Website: crate-barrel
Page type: billing-address
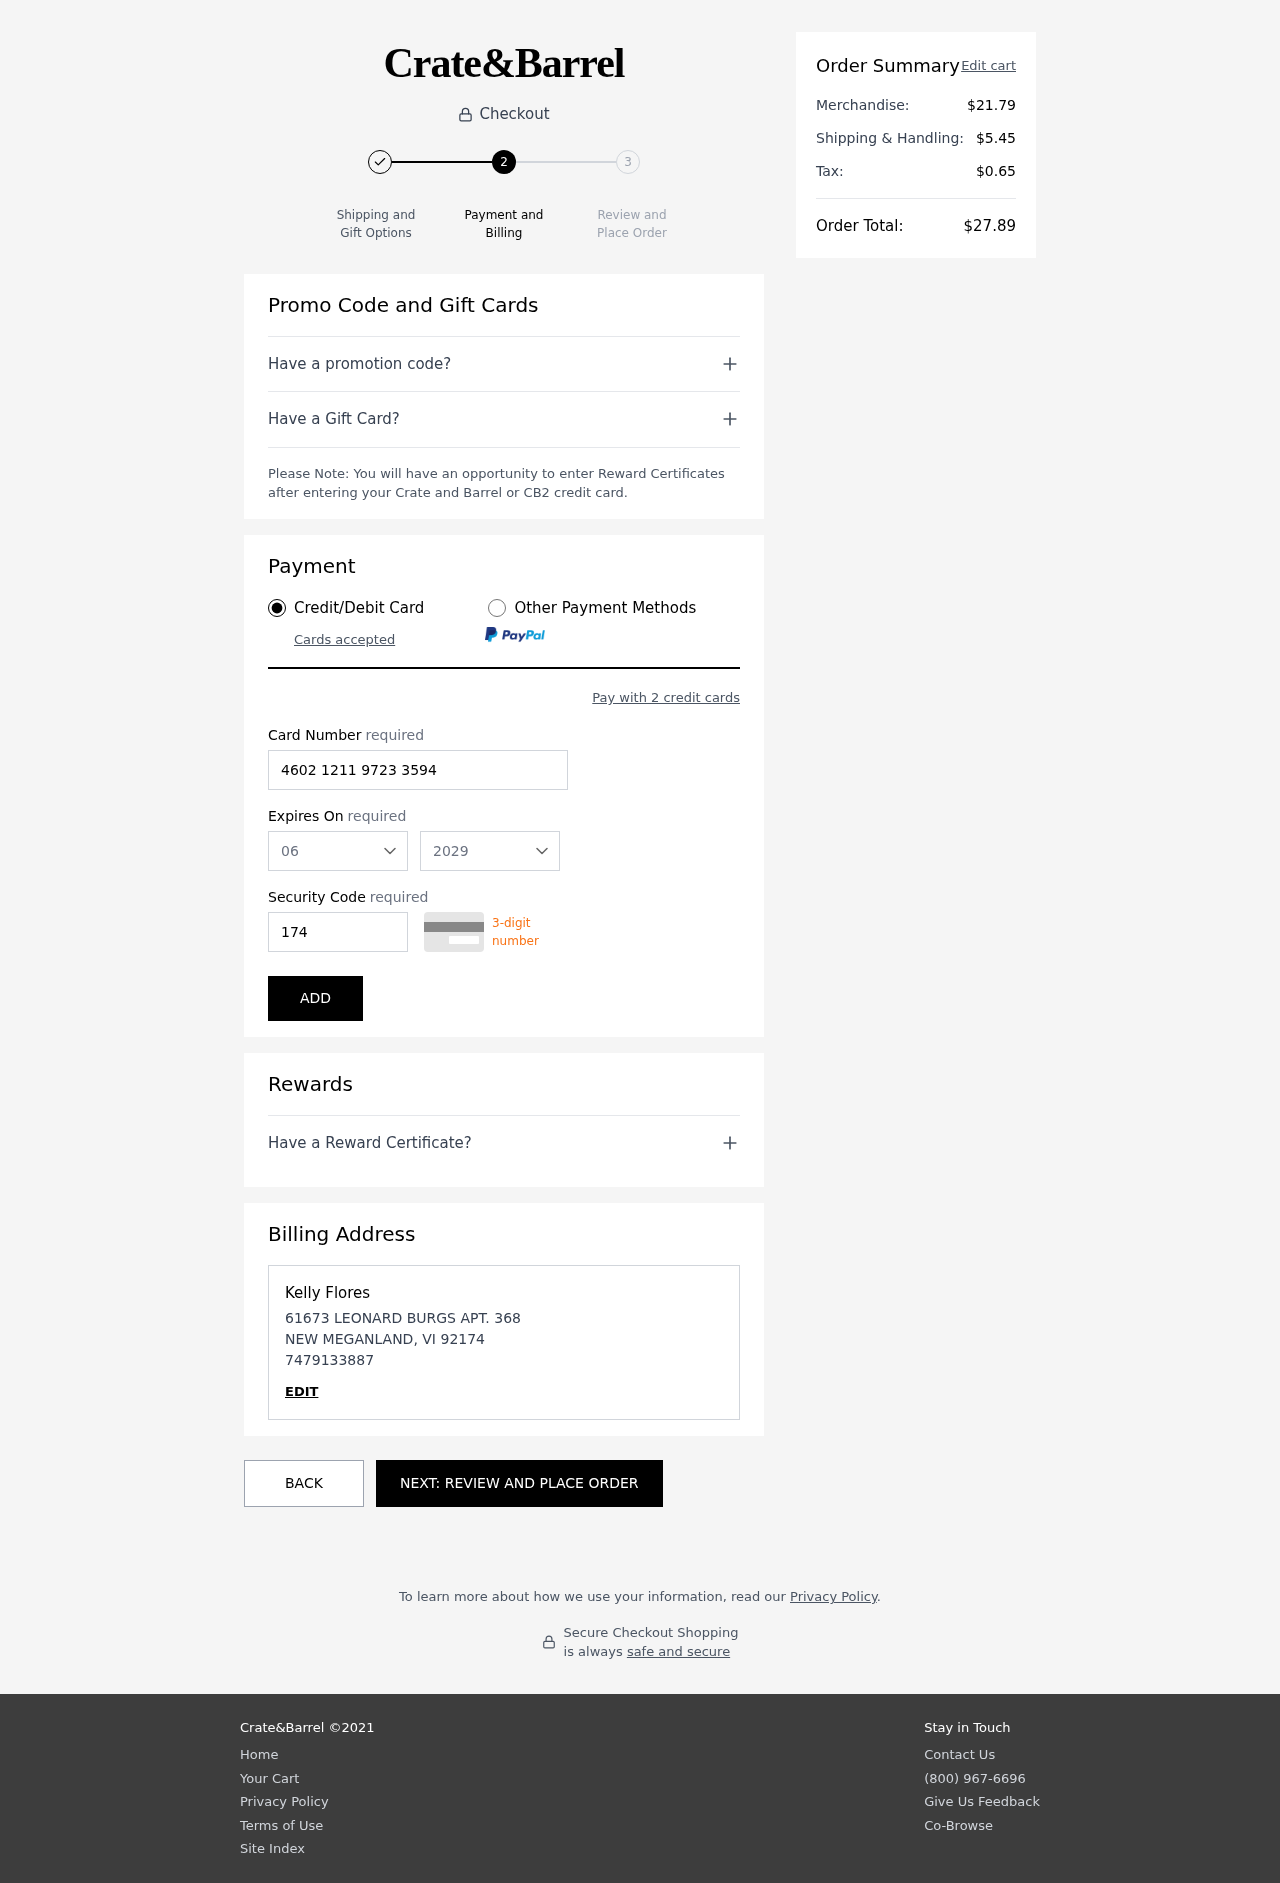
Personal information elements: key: PII_CARD_CVV
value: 174
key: PII_CARD_EXPIRY_MONTH
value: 06
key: PII_CARD_EXPIRY_YEAR
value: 29
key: PII_CARD_NUMBER
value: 4602 1211 9723 3594
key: PII_CITY
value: NEW MEGANLAND
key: PII_FULLNAME
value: Kelly Flores
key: PII_PHONE
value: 7479133887
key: PII_POSTCODE
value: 92174
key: PII_STATE_ABBR
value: VI
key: PII_STREET
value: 61673 LEONARD BURGS APT. 368
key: PII_FIRSTNAME
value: Kelly
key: PII_LASTNAME
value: Flores
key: PII_PHONE_LINE
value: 3887
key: PII_PHONE_SUFFIX
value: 3887
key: PII_STATE
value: VI
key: PII_POSTCODE_FULL
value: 92174
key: PII_PHONE2
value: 7479133887
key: PII_PHONE3
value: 7479133887
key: PII_FULLNAME2
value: Kelly Flores
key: PII_FULLNAME3
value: Kelly Flores
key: PII_FIRSTNAME2
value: Kelly
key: PII_FIRSTNAME3
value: Kelly
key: PII_LASTNAME2
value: Flores
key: PII_LASTNAME3
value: Flores
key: PII_FIRSTNAME_DERIVED
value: Kelly
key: PII_LASTNAME_DERIVED
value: Flores
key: PII_PHONE_NUMERIC
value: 7479133887
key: PII_PHONE_LINE_NUMERIC
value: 3887
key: PII_PHONE_SUFFIX_NUMERIC
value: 3887
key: PII_POSTCODE_NUMERIC
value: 92174
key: PII_PHONE2_NUMERIC
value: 7479133887
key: PII_PHONE3_NUMERIC
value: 7479133887
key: PII_FULLNAME_DERIVED
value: Kelly Flores
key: PII_NAME_FULL_DERIVED
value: Kelly Flores
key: PII_PHONE_DIGITS
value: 7479133887
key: PII_PHONE_LAST4
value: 3887
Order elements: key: ORDER_SUBTOTAL
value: $21.79
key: ORDER_SHIPPING_COST
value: $5.45
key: ORDER_TAX
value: $0.65
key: ORDER_TOTAL
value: $27.89